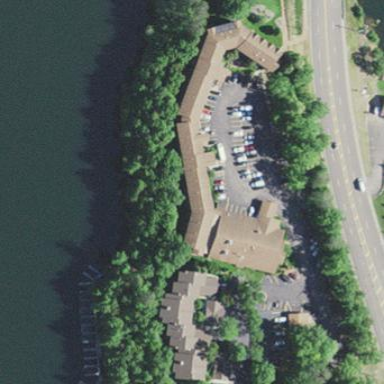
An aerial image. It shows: Hotel building.